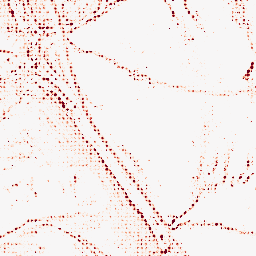
Category: morphological
Decomposition family: morphological_rect
Decomposition parameters: operation: opening
width: 5
height: 5
Upsampling method: sinc_hamming
Upsampling parameters: scale: 8
kernel_size: 4
Upsampling scale: 8